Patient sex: M
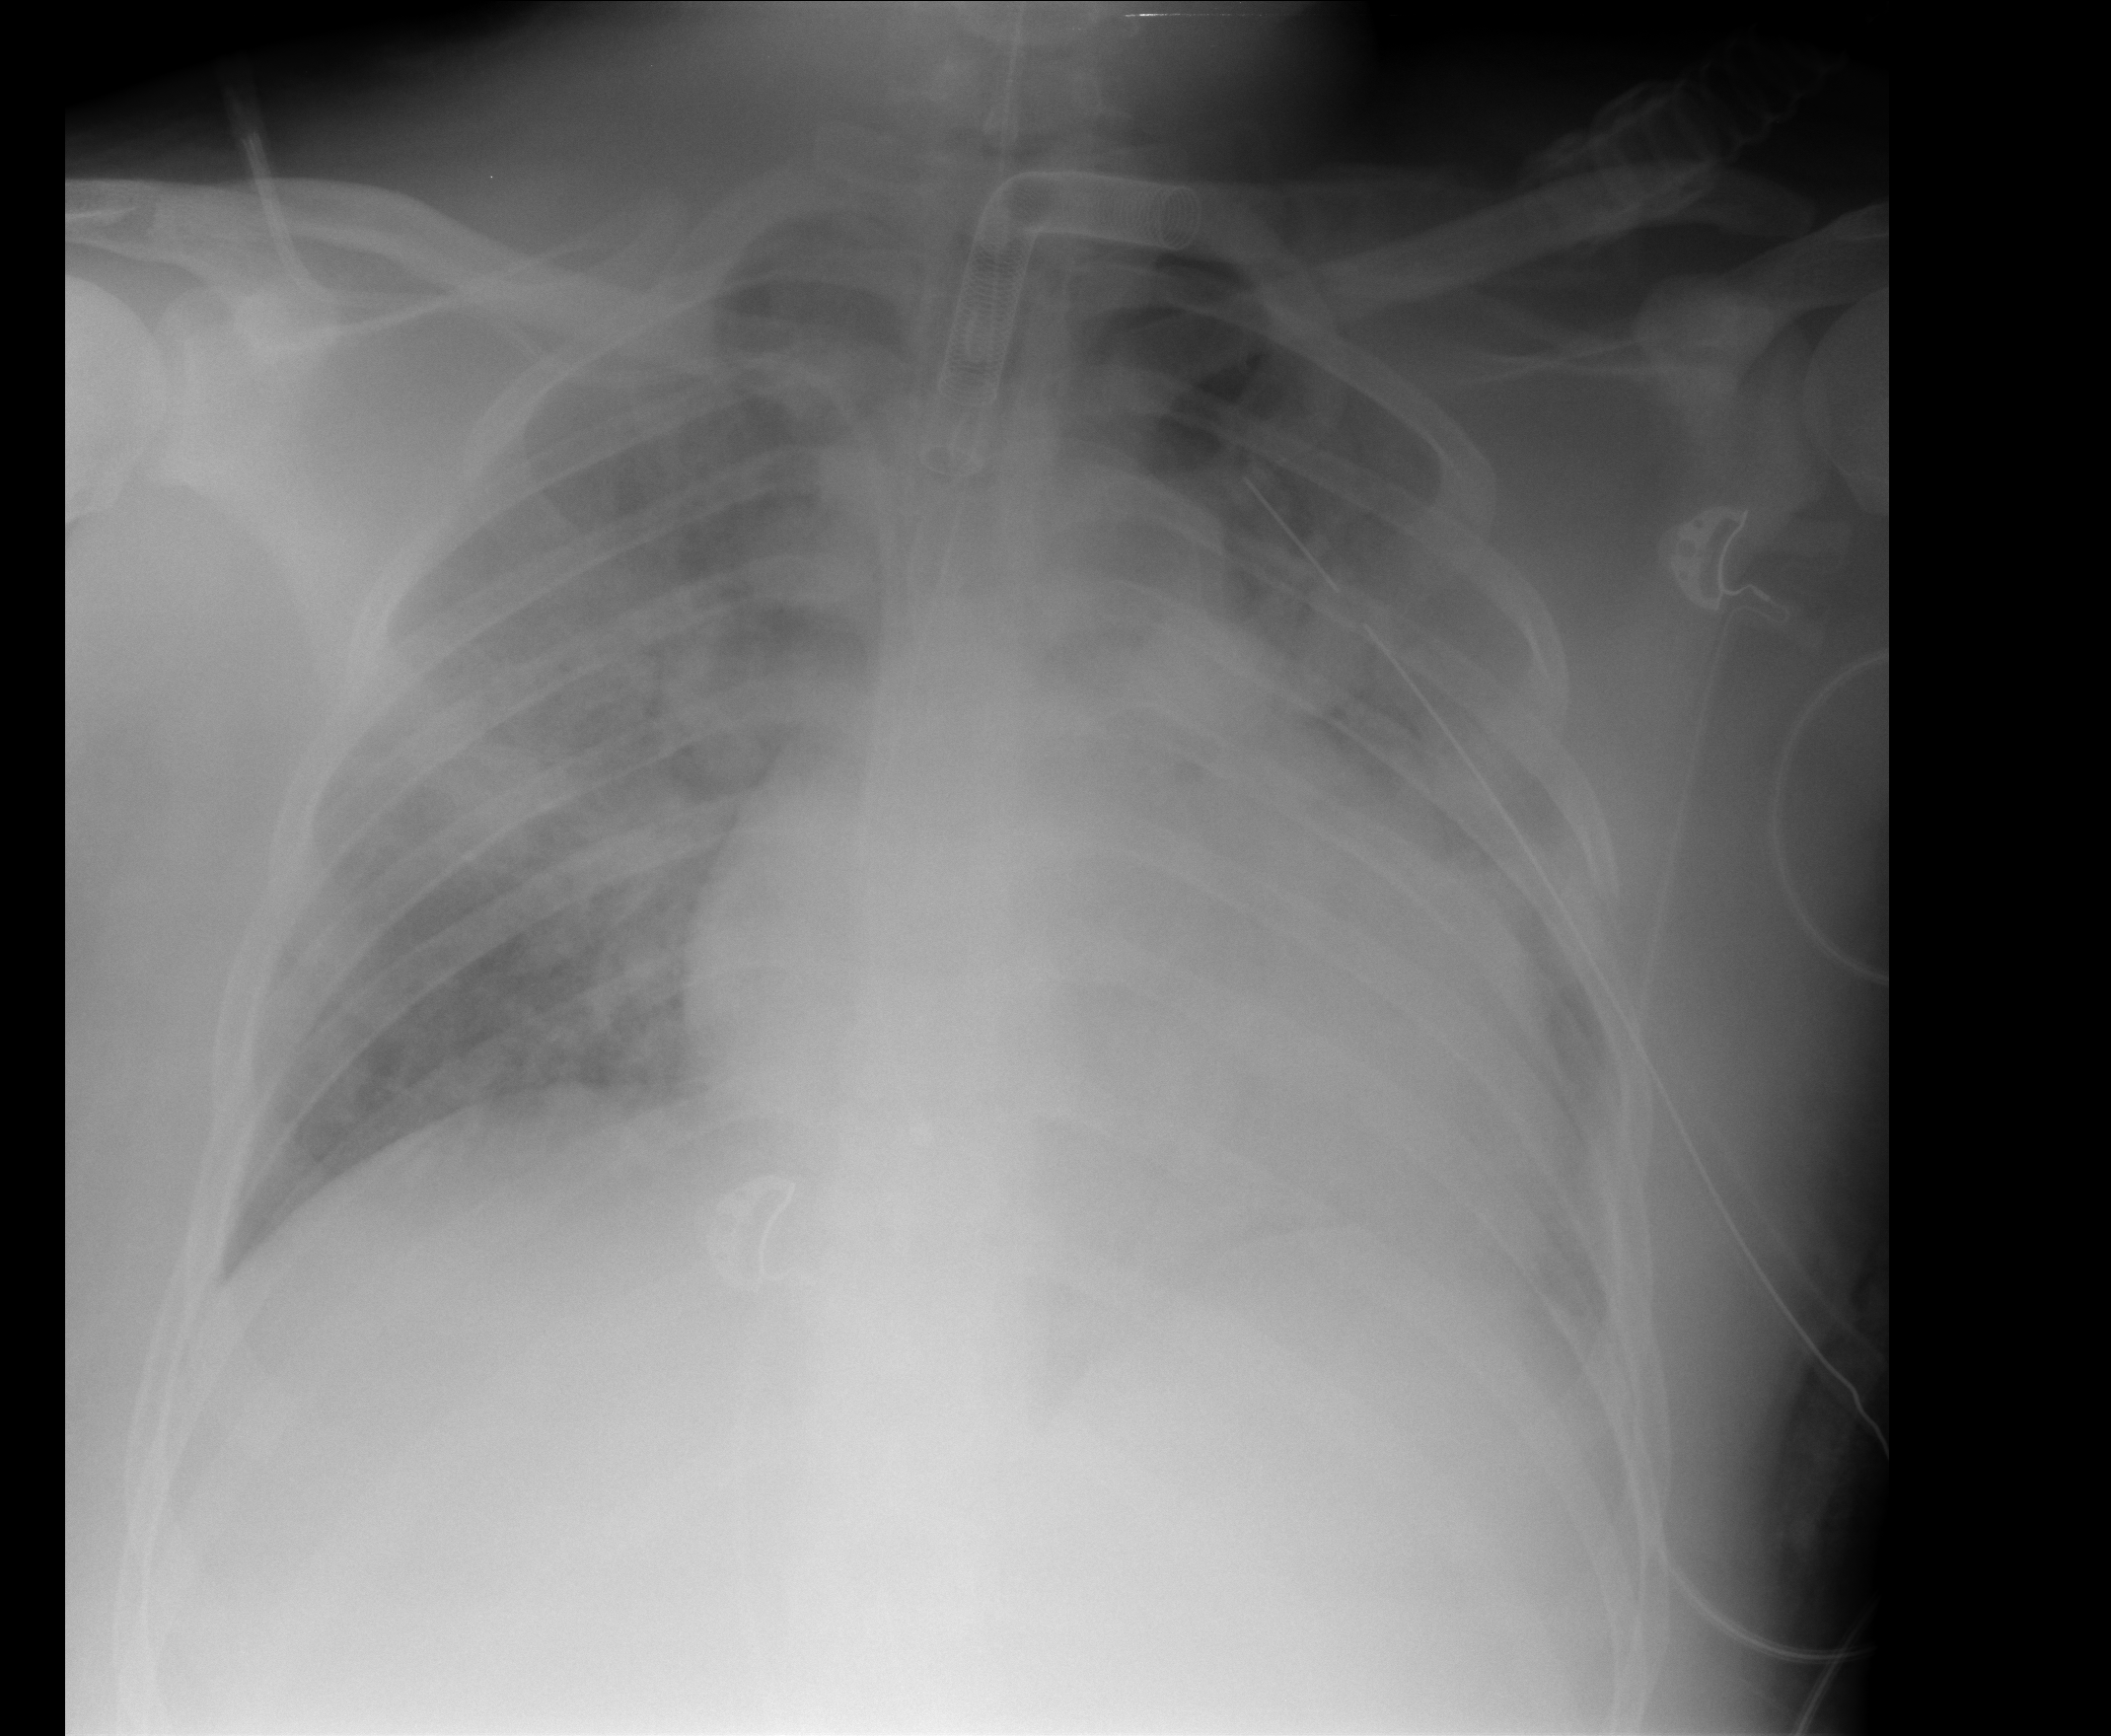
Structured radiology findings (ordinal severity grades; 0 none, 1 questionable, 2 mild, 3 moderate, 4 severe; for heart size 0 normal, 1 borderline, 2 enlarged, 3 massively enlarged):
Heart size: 2
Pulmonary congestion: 2
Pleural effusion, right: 0
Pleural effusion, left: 2
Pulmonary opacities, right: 3
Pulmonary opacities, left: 3
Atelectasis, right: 2
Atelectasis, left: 3